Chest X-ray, PA view. Patient: 53 years old, sex F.
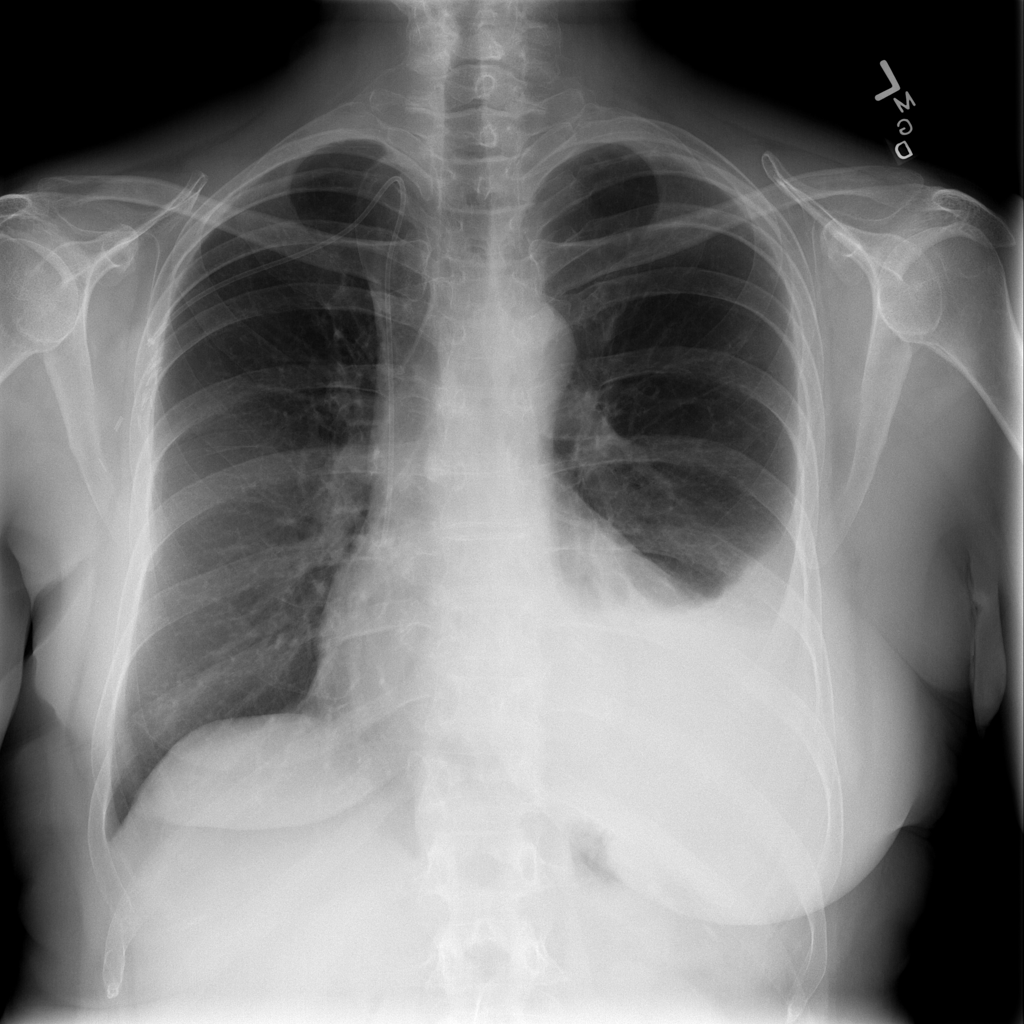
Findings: No Finding